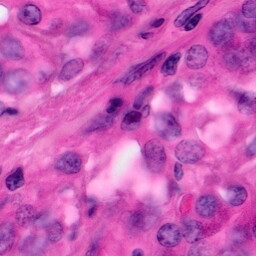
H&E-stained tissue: Pancreatic